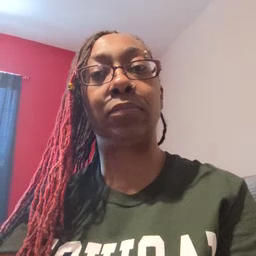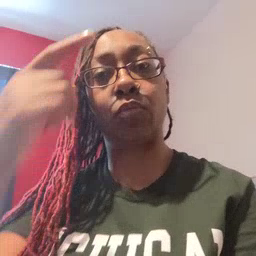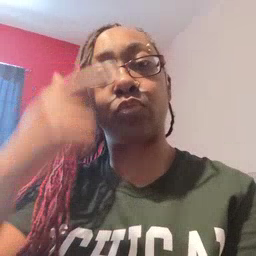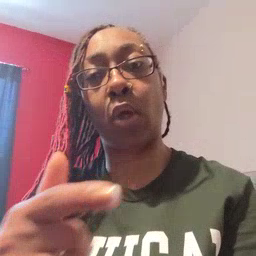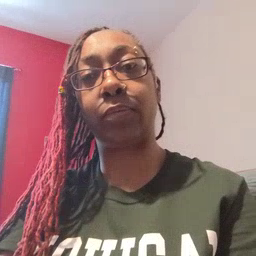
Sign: brother